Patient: sex M, age 74
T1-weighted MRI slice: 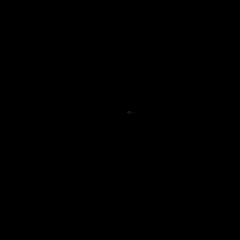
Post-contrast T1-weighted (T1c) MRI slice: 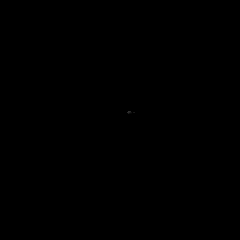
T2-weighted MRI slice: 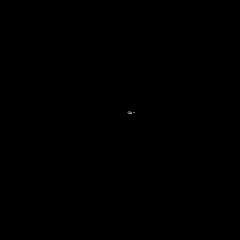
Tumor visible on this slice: no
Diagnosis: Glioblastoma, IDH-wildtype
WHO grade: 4